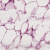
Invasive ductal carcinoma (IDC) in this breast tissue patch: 0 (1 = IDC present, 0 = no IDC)